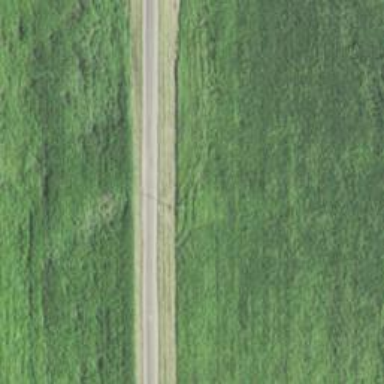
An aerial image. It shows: Unclassified road.